Question: I encounter a strange problem in my Spring MVC Controller.
I have four pages in my webapp folder

'''
@Controller
public class WelcomeController {
@RequestMapping(value="/wodi/welcome",method=RequestMethod.GET)
public String welcome(){
return "redirect:/pages/webwelcome.html";
}
}
'''
Just now, it worked fine to find the page 'http://localhost:8080/pages/webwelcome.html', but now I have the error that the browser says:
'''
There was an unexpected error (type=Method Not Allowed, status=405).
Request method 'GET' not supported
'''
I have no idea what I did that influence it.
I read <URL>
But this is not the same case as mine since I am using "GET" method.
Below is my Application.java to Boot the Spring app
'''
@Configuration
@EnableAutoConfiguration
@ComponentScan({"hello","wodinow.weixin.jaskey"})
public class Application {
public static void main(String[] args) {
ApplicationContext ctx = SpringApplication.run(Application.class, args);
System.out.println("Let's inspect the beans provided by Spring Boot:");
String[] beanNames = ctx.getBeanDefinitionNames();
Arrays.sort(beanNames);
for (String beanName : beanNames) {
System.out.println(beanName);
}
}
@Bean
public CommandService commandService(){
return CommandService.getInstance();
}
}
'''
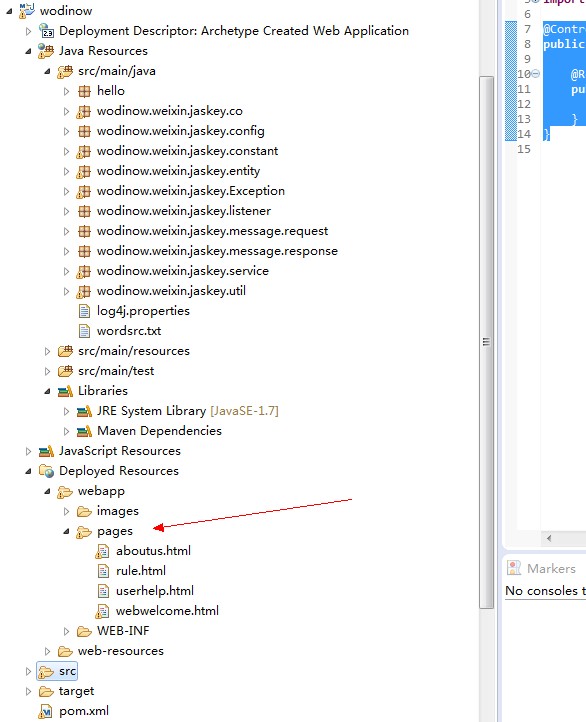
Answer: Unless you put really weird thing in your config, the (embedded) container should be able to serve static content or JSP that are not under WEB-INF. The only use case where problem could happen would be if you map Spring 'DispatcherServlet' to '/*' of forget to allow the serving of static resources.
You will find more references on the serving of static resources on my other post <URL>.
But usually, in a controller you do not redirect to a HTML page, but give the name of a view and the view resolver finds the appropriate view.